Question: I want to achieve border top and bottom like below image how can I achieve with CSS tricks?

Challenge is I don't want entire width with border and it should be responsive too.
Mobile version image is <URL> and it should work in desktop and mobile browser too.
I tried with %width border but it's not working.
I wrote below code but it's not 100% perfect answer for me.
HTML:
'''
<h1>How it Works</h1
'''
CSS:
'''
h1:before, h1:after {
content: "";
height: 1px;
background: linear-gradient(to right, rgba(0,0,0,0) 0%,rgba(147,147,147,1) 50%,rgba(0,0,0,0) 100%);
display: block;
margin-bottom: 10px;
margin-top: 10px;
}
'''
<URL>
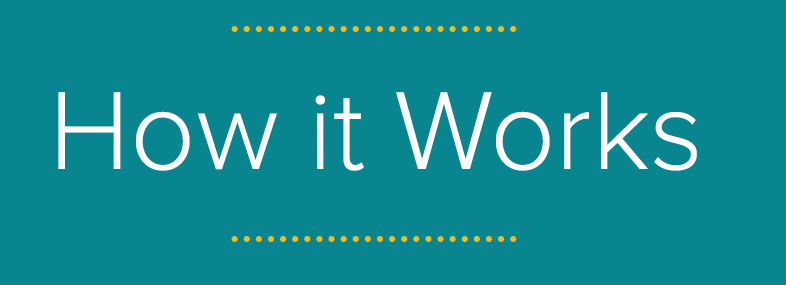
Answer: I made a few changes in your CSS:
'''
h1{
text-align: center;
font-size: 70px;
}
h1:before, h1:after{
position: relative;
content: "";
width: 30%;
left: 35%;
display: block;
margin-bottom: 10px;
margin-top: 10px;
border-bottom: 5px dotted yellow;
}
'''
<URL>
If you want a fixed 'width' you can add:
'''
h1:before, h1:after{
width: 150px; /* You can change this value */
left: 50%;
transform: translateX(-50%);
}
'''
<URL>